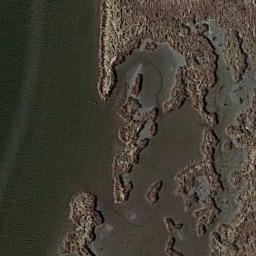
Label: wetland